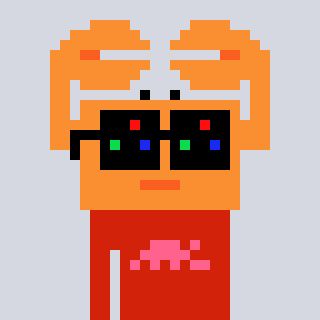
a pixel art character with square black sunglasses, a crab-shaped head and a red-colored body on a cool background